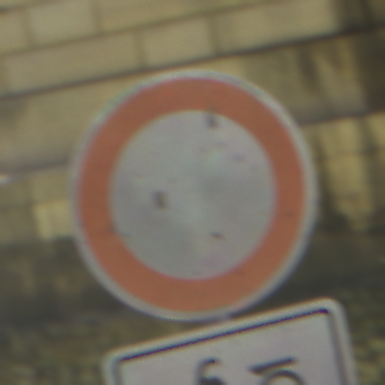
Verkehrszeichen: VerbotFahrzeugeAllerArt
Zusatzzeichen unten: EinspurigeFahrzeugeFrei2
Umgebung: Outdoor, Urban
Tageszeit: Midday
Wetter: Clear
Licht: Natural
Jahreszeit: NotSpecified
Kontrast: LowContrast